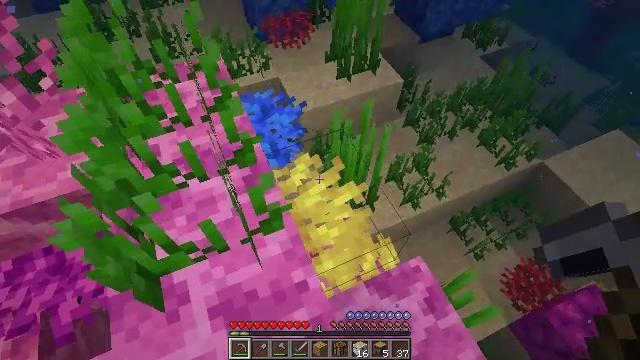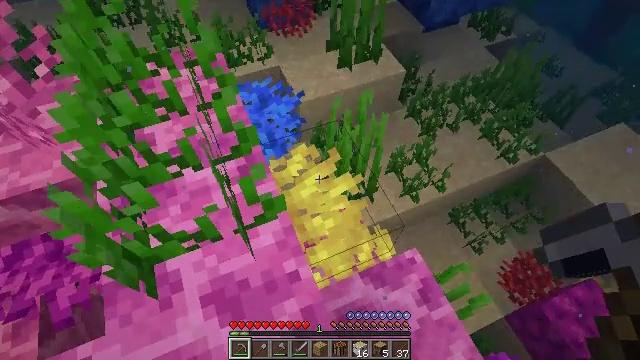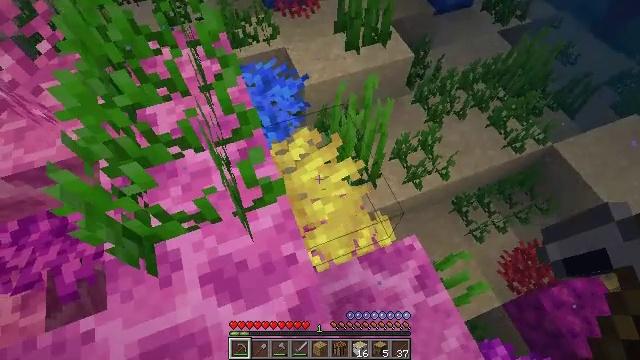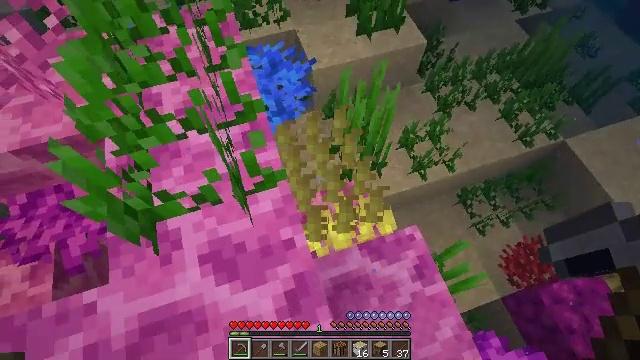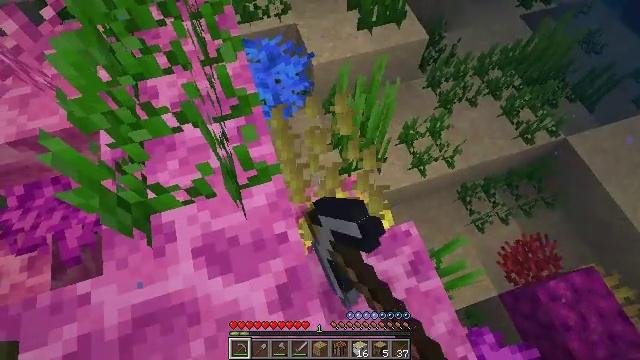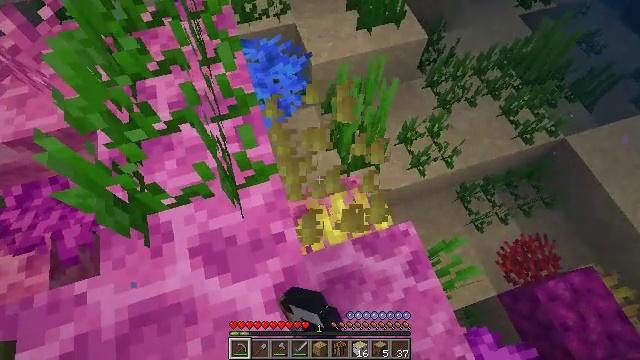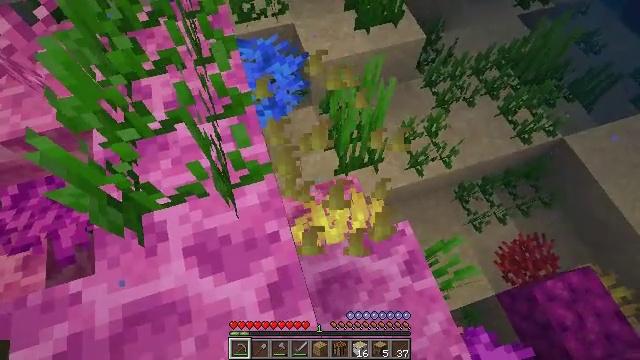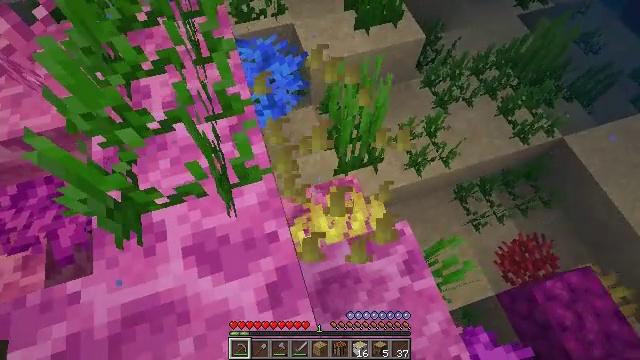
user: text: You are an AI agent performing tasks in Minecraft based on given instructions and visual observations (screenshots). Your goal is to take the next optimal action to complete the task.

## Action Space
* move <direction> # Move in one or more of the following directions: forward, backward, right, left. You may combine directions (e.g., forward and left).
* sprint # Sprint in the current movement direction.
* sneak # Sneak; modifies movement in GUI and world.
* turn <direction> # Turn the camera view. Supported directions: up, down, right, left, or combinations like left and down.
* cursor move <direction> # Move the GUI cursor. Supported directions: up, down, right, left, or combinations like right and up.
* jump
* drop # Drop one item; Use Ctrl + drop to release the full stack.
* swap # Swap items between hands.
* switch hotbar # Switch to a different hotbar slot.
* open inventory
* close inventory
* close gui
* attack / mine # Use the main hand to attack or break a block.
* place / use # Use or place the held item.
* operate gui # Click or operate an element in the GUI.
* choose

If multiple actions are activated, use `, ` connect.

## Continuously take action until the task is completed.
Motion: motion action
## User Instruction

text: mine block horn coral wall fan
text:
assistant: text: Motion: turn down
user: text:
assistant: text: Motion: turn left and down
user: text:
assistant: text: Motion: turn left and down, attack / mine
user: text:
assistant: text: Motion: attack / mine
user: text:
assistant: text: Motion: attack / mine
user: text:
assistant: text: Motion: attack / mine
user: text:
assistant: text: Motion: attack / mine
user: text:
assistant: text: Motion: no_op